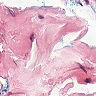
Metastatic tissue present: no